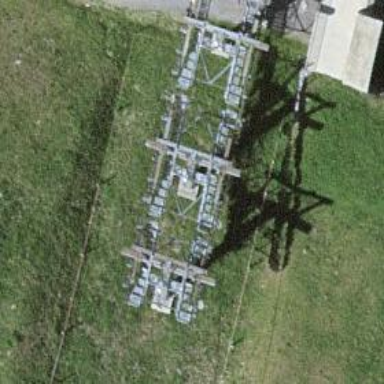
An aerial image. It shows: Pylon for aerialway.